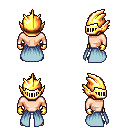
a pixel art fantasy rpg character, male body template, human, light skin, overskirt, white pants, blonde mohawk hairstyle, gold helm, gold gloves, four views (front, back, left, right), 2x2 character sprite sheet, small pixel art, hard edges, no anti-aliasing